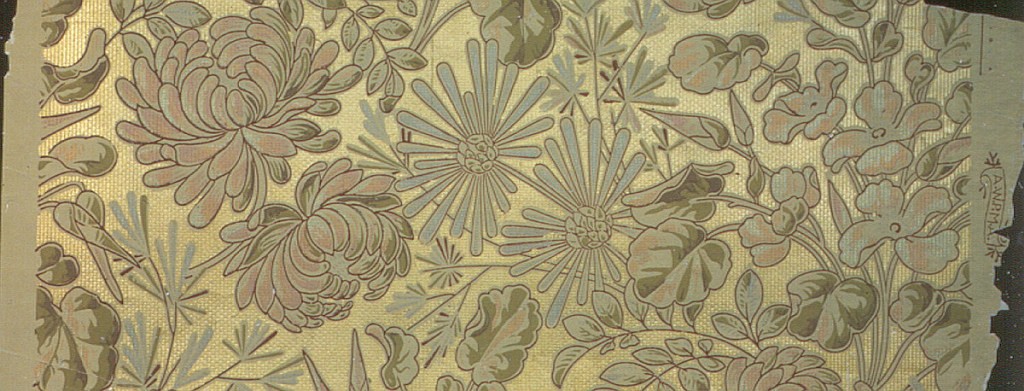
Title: Sidewall
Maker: American Wall Paper Manufacturers' Association, 1879–1887
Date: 1879–87
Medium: Machine-printed
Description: Two aesthetic-style sidewall designs, printed in light and dark olive greens with gold accents.